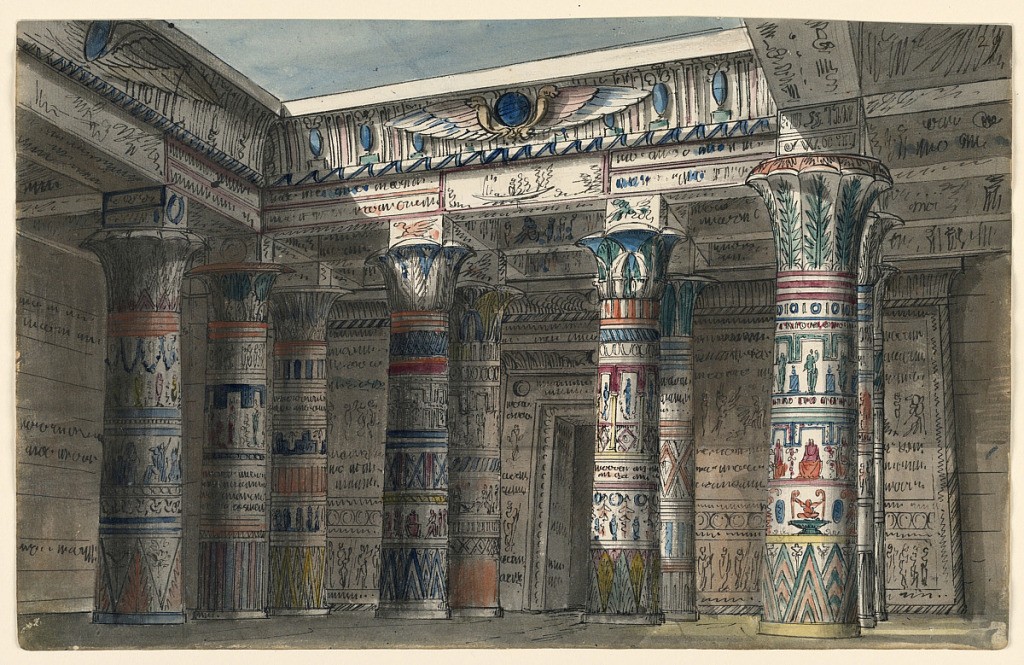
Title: Stage Design, Egyptian Courtyard
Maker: Romolo Achille Liverani, Italian, 1809 - 1872
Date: early 19th century
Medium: Pen and black ink, brush and gray wash, watercolor, graphite on white laid paper
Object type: Drawing
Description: Horizontal rectangle. Court of Egyptian building with portico and skylight. Papyrus columns very richly decorated in bright colors.